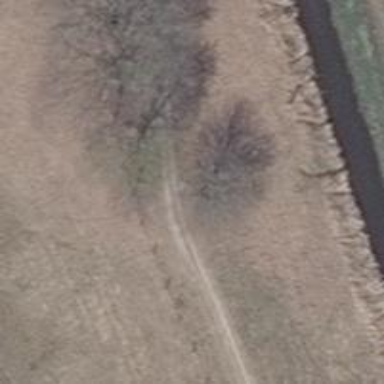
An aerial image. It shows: Path on the ground.